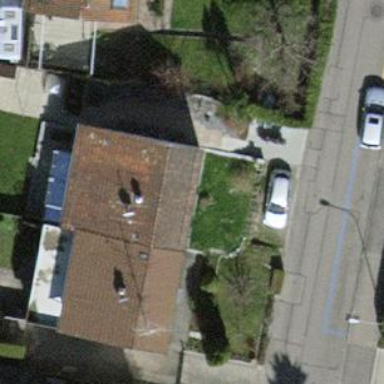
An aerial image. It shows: Semidetached house.